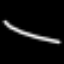
Label: squiggle